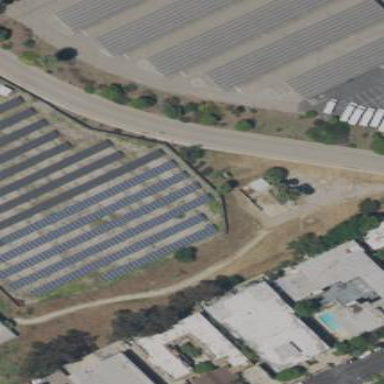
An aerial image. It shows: Solar photovoltaic panel generator.